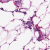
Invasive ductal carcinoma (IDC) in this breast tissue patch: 0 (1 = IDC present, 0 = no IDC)